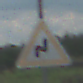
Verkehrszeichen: DoppelkurveRechts
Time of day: MorningAfternoon
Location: Outdoor (Nature)
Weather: PartlyCloudy
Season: NotSpecified
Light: Natural